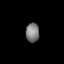
Tissue: lung
Cell type: Others
Senescence score: 0.1904
Nuclear area (px): 250
Mean DAPI intensity: 125.024